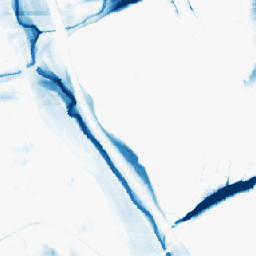
Category: morphological
Decomposition family: morphological_rect
Decomposition parameters: operation: closing
width: 50
height: 20
Upsampling method: nearest
Upsampling parameters: scale: 4
Upsampling scale: 4